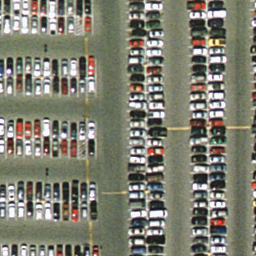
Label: parkinglot